This grayscale image was formed by reshaping a rotor test-rig vibration snapshot into a 2-D grid. Determine the machine's mechanical condition. Answer with exactly one of: normal, misalignment, unbalance, looseness.
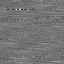
Answer: looseness